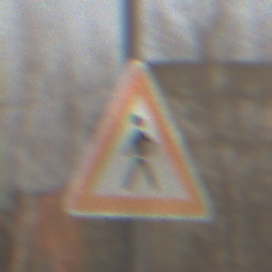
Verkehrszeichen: FussgaengerRechts
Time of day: MorningAfternoon
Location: Outdoor (Nature)
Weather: PartlyCloudy
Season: Winter
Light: Natural